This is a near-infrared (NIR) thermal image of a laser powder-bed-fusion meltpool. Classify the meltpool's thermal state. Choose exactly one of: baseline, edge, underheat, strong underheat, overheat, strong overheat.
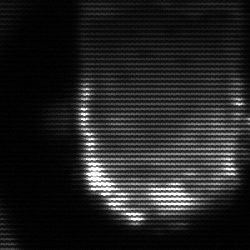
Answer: baseline